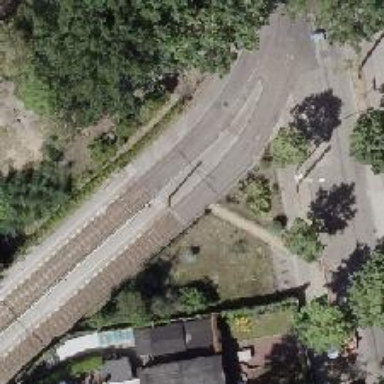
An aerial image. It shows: Tram railway line with electrified contact line running alongside siding.